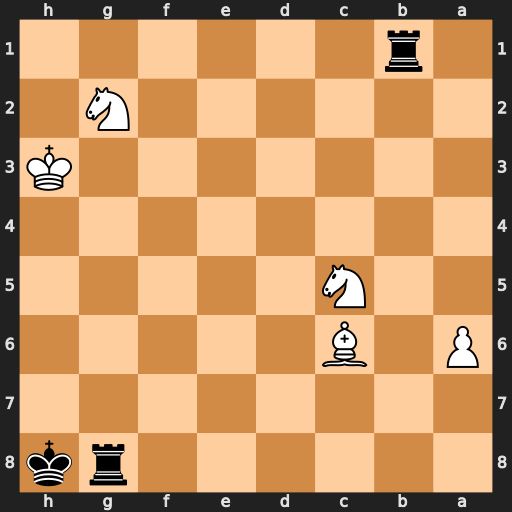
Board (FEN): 6rk/8/P1B5/2N5/8/7K/6N1/1r6
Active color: b
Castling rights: -
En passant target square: -
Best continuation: Rh1#